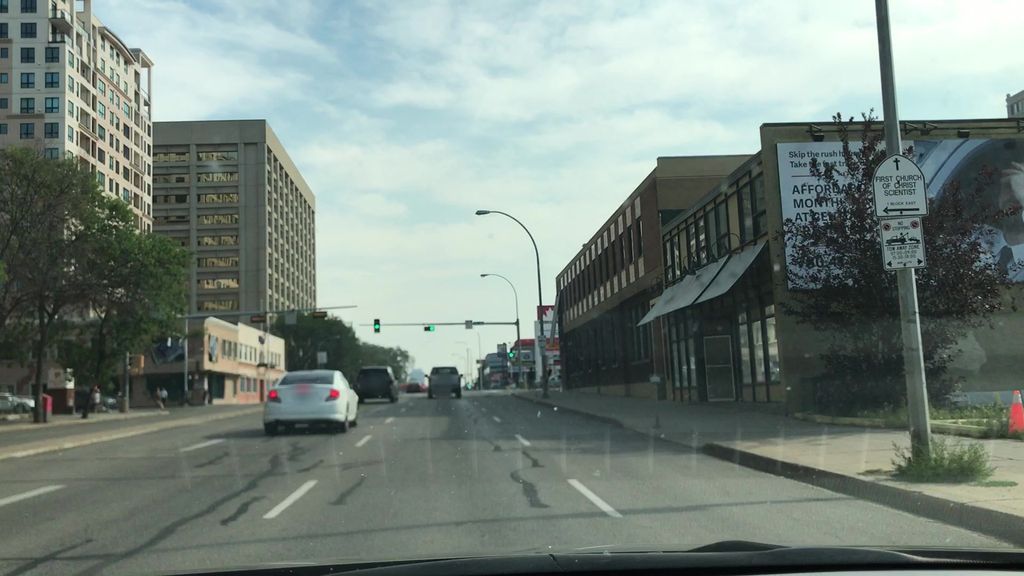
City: edmonton